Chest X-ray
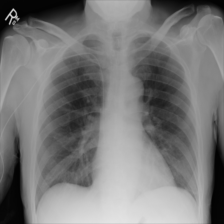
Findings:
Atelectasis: positive
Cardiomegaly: negative
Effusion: negative
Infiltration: negative
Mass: negative
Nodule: negative
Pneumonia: negative
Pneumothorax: negative
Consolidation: negative
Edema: negative
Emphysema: negative
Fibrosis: negative
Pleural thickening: negative
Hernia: negative